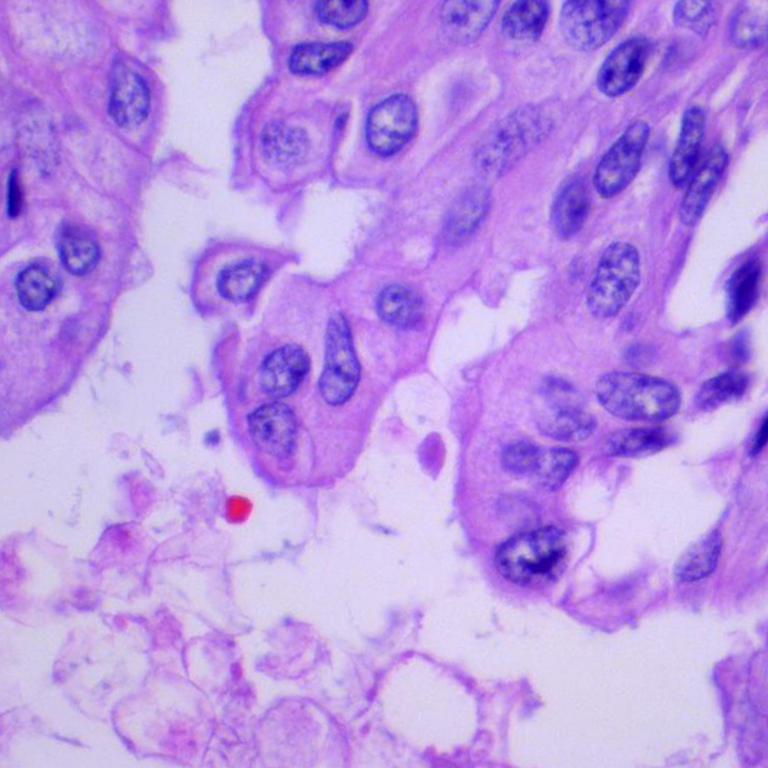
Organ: lung
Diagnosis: adenocarcinomas